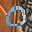
Label: 0